Question: I am working on a game with an irregular grid and I was recommended to use the Winged Edge data structure. Reading what it's used for seems straight forward enough but I simply cannot figure out how to implement it.
What my ultimate goal is to be able to detect which faces I am clicking on, and which faces are adjacent to the clicked face. Could someone possible walk me in the right direction?

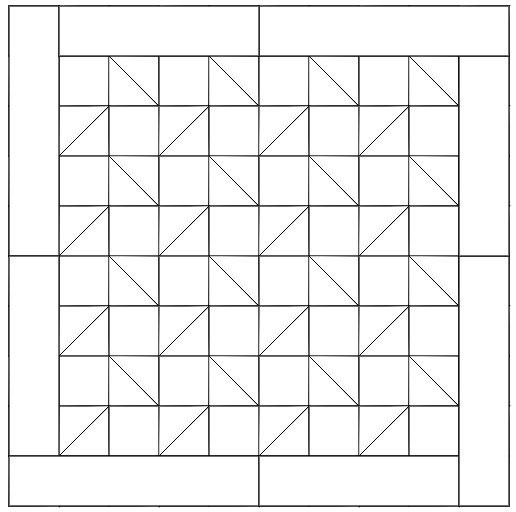
Answer: After some further reading and discussion, I managed to write a pretty snazzy Winged Edge library. It is licensed under the MIT license so if anyone wants to use it, you're more than welcome!
<URL>
The way this works is as follows:
The key feature of Winged Edge is how every set of data references every other set of data. Each vertex lists all of the edges that are connected to it, each edge lists connected vertices and faces, and each face lists connected vertices and edges. The usefulness of this will be come more apparent below.
First I parsed a Wavefront Object file to get a list of vertices and faces. Each vertex has XYZ coordinates, and each face has a list of vertices it is connected to:
'''
obj.vertices = {
{ x=0, y=0, z=0 },
{ x=1, y=0, z=0 },
{ x=1, y=1, z=0 },
...
}
obj.faces = {
{ 1, 2, 3 },
{ 1, 2, 4 },
{ 3, 4, 5, 6 },
...
}
'''
I then created three tables for my winged edge (WE) object: vertices, edges, and faces. I parsed the vertices and created WE vertices:
'''
WE.vertices = {
{ edges={}, position={ 0, 0, 0 } },
{ edges={}, position={ 1, 0, 0 } },
...
}
'''
I then parsed the faces to create WE edges and WE face, filling in all the references. The edges have a special case, not only do they reference the faces they are connected to, but they also reference the previous and next edges for each face. This is extremely important as it allows you to traverse the edges of a face to find the faces adjacent to the current:
'''
WE.vertices = {
{ edges={ 1, 2, 3 }, position={ 0, 0, 0 } },
{ edges={ 2, 3, 4 }, position={ 1, 0, 0 } },
...
}
WE.edges = {
{ vertices={ 1, 2 }, faces={ face=1, prev_edge=3, next_edge=2 } },
{ vertices={ 2, 3 }, faces={ face=1, prev_edge=1, next_edge=3 } },
{ vertices={ 3, 1 }, faces={ face=1, prev_edge=2, next_edge=1 } },
...
}
WE.faces = {
{ edges={ 1, 2, 3 }, vertices={ 1, 2, 3 } },
{ edges={ 2, 3, 4 }, vertices={ 2, 3, 4 } },
...
}
'''
With the data structure set up like this, you can create a function that checks which faces an edge belongs to, and traversing through those edges can allow you to gather up all of the faces adjacent to any particular face, and where they are in space.
What I used this for was to check which faces surrounded a face that I click on to determine if I am allowed to activate that face based on some game logic, like if any of the surrounded faces were already activated. Another use of this is for <URL> faces.
For any further details such as exact execution, you are welcome to snoop around the code linked above. :)